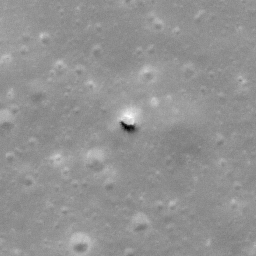
Pit: Runge Pit
Host crater: Runge Crater
Host type: impact_melt
Lunar coordinates: latitude -2.702, longitude 86.78